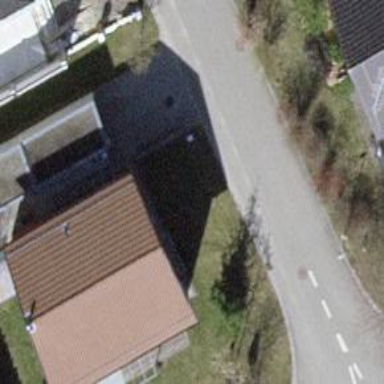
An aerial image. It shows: Detached building with gabled roof.